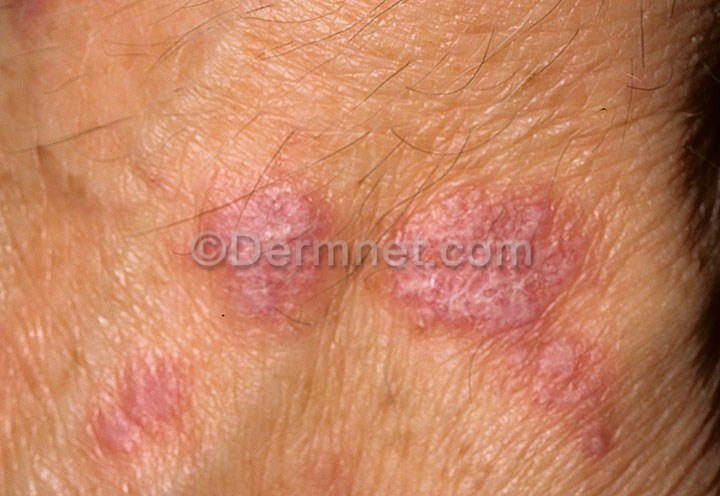
Disease: Psoriasis pictures Lichen Planus and related diseases